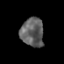
Tissue: prostate
Cell type: T cells
Senescence score: 0.356
Nuclear area (px): 648
Mean DAPI intensity: 96.6